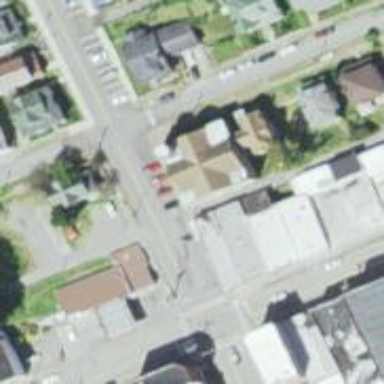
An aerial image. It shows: Alley classified as service road.